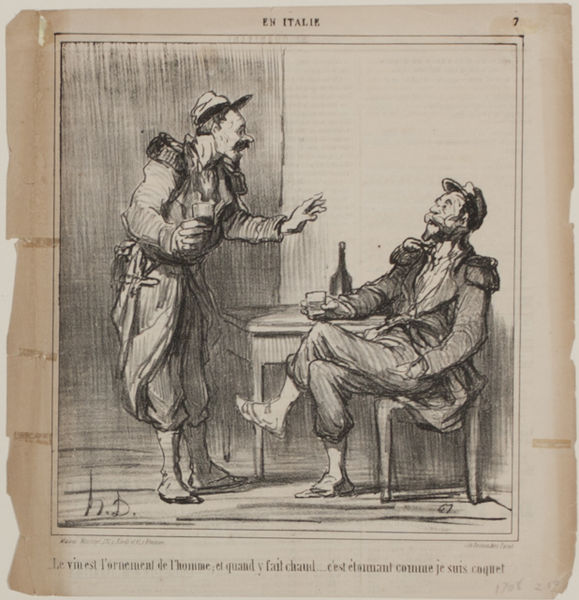
Titel: En Italie: Le Vin Est l'Ornement de l'Homme...n Divan
Künstler: Honoré Victorin Daumier
Standort: Amherst (Massachusetts, USA)
Institution: Mead Art Museum, Amherst College
Schlagwörter: chair, hands, hat, men, military, soldier, soldiers, sword, white, black, chat, conversation, discussion, france, grey, nose, old, sitting, table, talk, talking, print, two, officers, wine, grafik, hand, glas, man, uniform, drawing, paper, coat, mouth, army, cartoon, etching, glasses, hats, illustration, sketch, beard, boots, french, glass, italy, human, männer, newspaper, italian, signature, pants, pocket, pencil, bottle, finger, fingers, book, cup, leisure, humans, page, standing, alcohol, beer, drink, rest, casual, comic, drinking, noses, mustache, moustache, satire, officer, weapon, tisch, innenraum, relaxed, indoor, two men, chill, seven, dringing, 7, charicature, pub, hd, comedy, drowing, wein, speak, italie, socializing, en italie, taling, converse, h.d., satirical cartoon, page 7, schwarz/weiß, gespräch, libations, peacetime, conver